Aerial crown-view tile of a tropical tree (Barro Colorado Island, Panama), acquired 20250715:
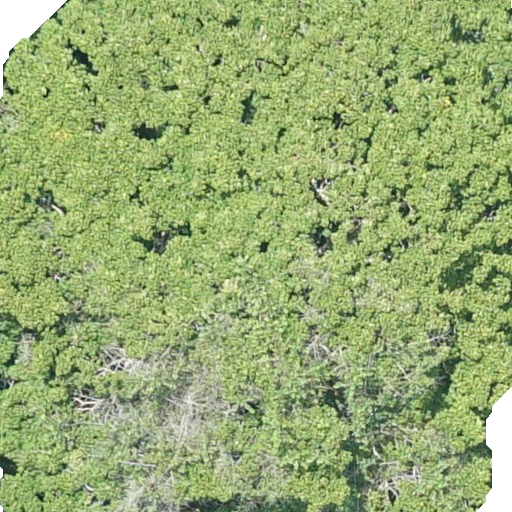
Species: Sterculia apetala
GBIF accepted scientific name: Sterculia apetala
Crown area: 545.532 m²